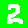
Digit: 2